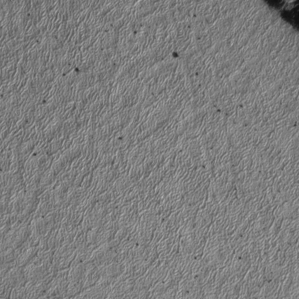
Label: frost